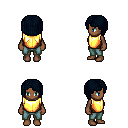
a pixel art fantasy rpg character, female body template, human, dark skin, gold chest armor, teal pants, raven pageboy hairstyle, four views (front, back, left, right), 2x2 character sprite sheet, small pixel art, hard edges, no anti-aliasing